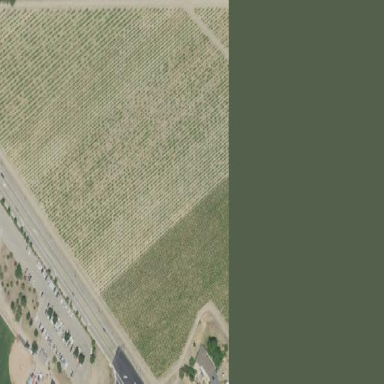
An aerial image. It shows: Vineyard growing grapes.